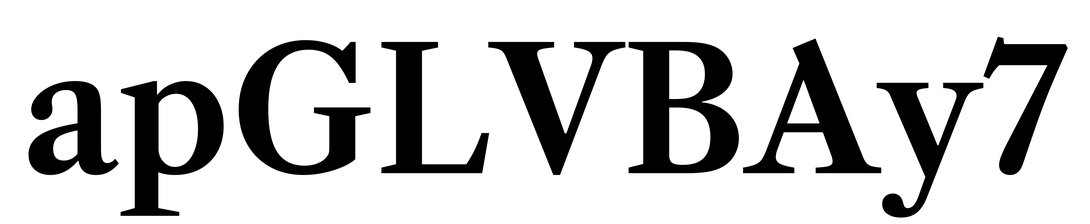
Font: LibreCaslonText_SemiBold